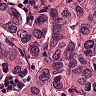
Metastatic tissue present: yes